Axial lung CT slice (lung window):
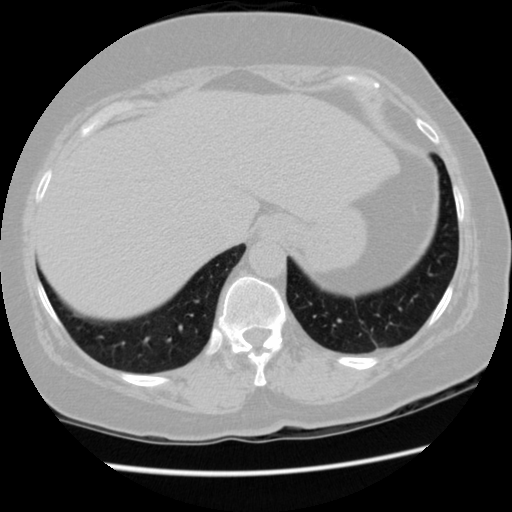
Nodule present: no